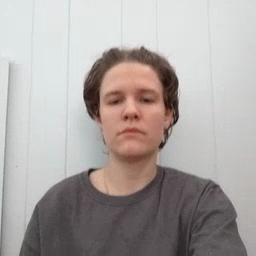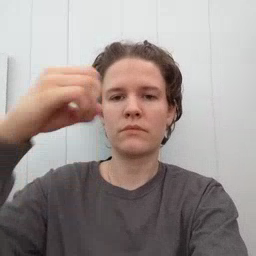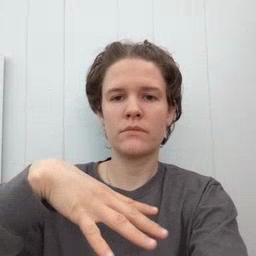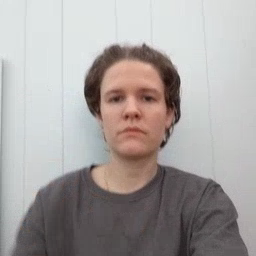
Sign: drop